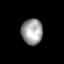
Tissue: prostate
Cell type: Myeloid cells
Senescence score: 0.3159
Nuclear area (px): 532
Mean DAPI intensity: 159.615